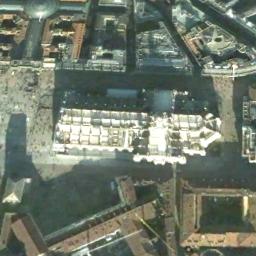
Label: church